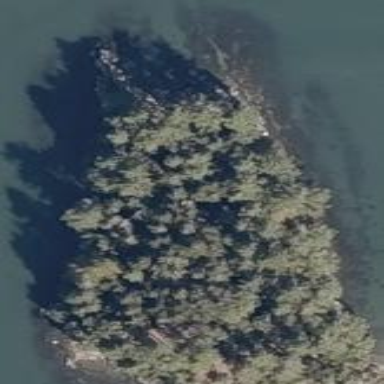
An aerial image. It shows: Islet located along the natural coastline.